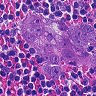
Metastatic tissue present: yes